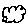
Label: cloud